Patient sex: M
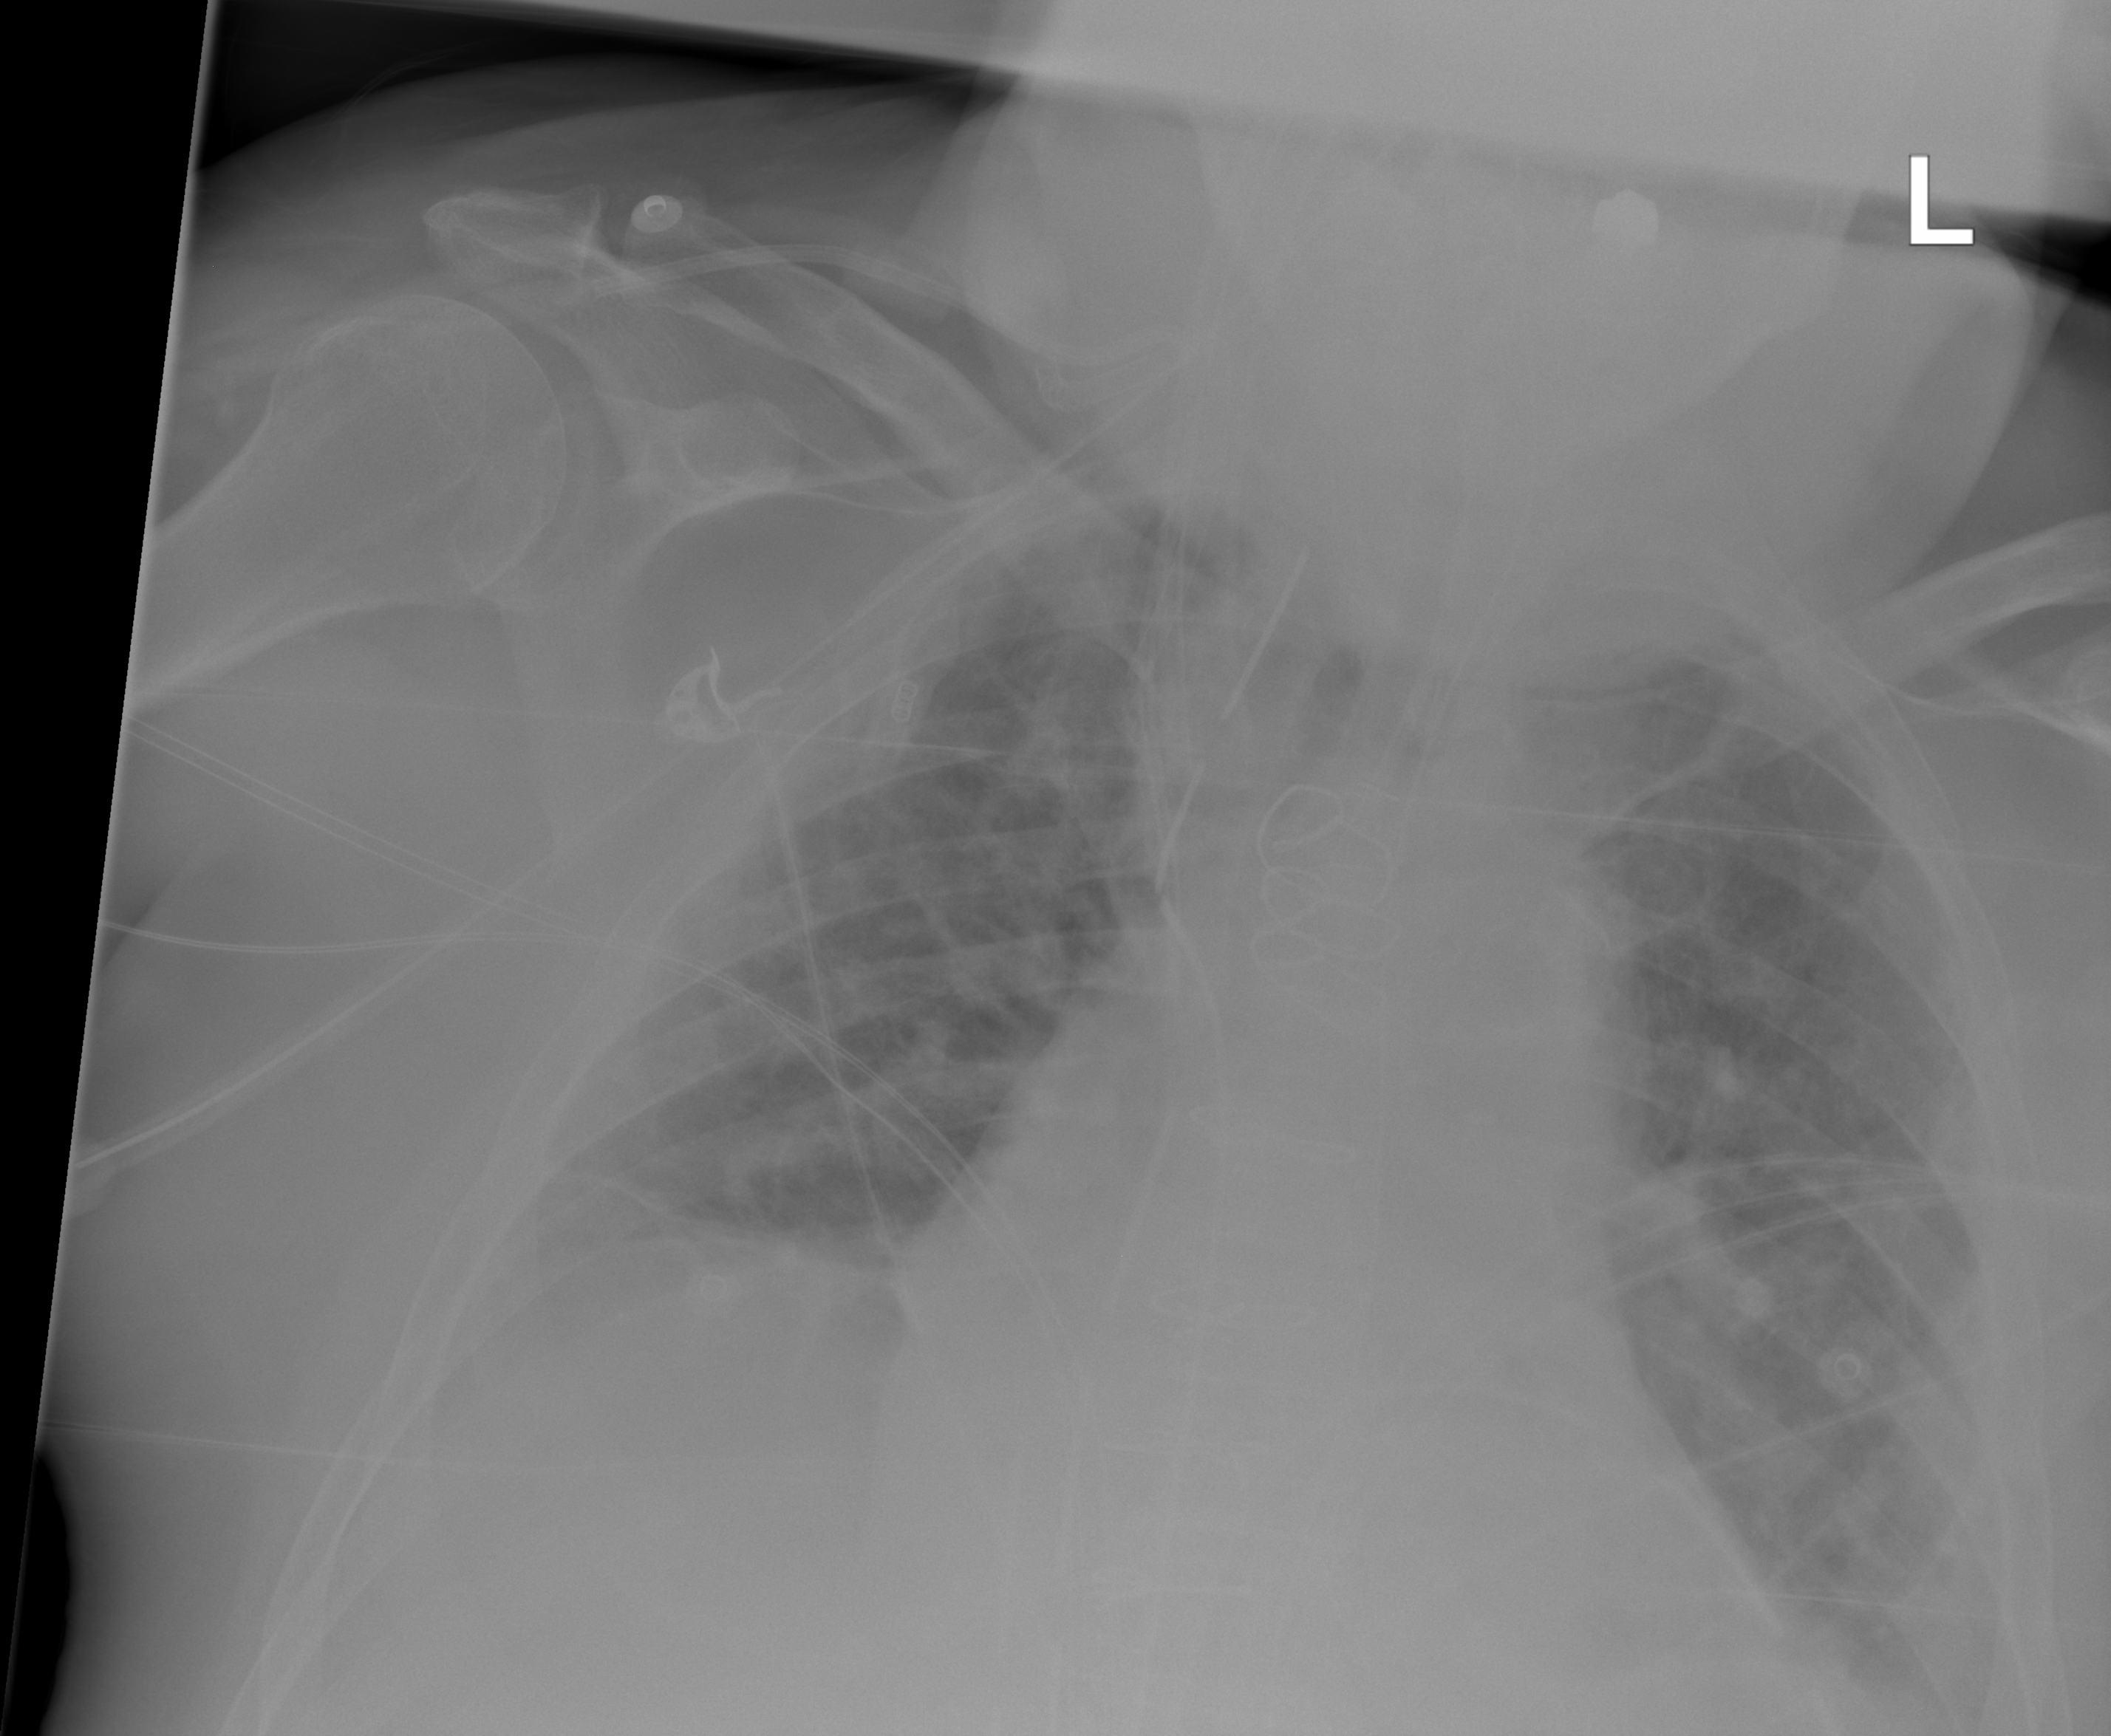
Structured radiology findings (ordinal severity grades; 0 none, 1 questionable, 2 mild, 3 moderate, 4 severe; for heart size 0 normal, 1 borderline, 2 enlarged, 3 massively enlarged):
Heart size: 0
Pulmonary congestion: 2
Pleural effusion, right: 2
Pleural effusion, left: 2
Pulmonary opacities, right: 1
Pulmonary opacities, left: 2
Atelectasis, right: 2
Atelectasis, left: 2